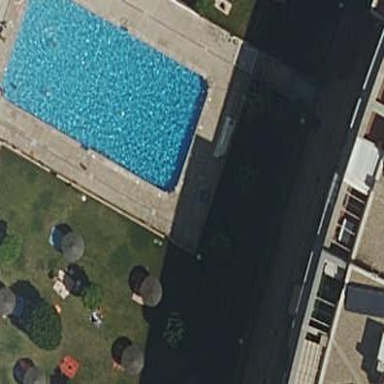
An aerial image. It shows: Swimming pool located in leisure land.